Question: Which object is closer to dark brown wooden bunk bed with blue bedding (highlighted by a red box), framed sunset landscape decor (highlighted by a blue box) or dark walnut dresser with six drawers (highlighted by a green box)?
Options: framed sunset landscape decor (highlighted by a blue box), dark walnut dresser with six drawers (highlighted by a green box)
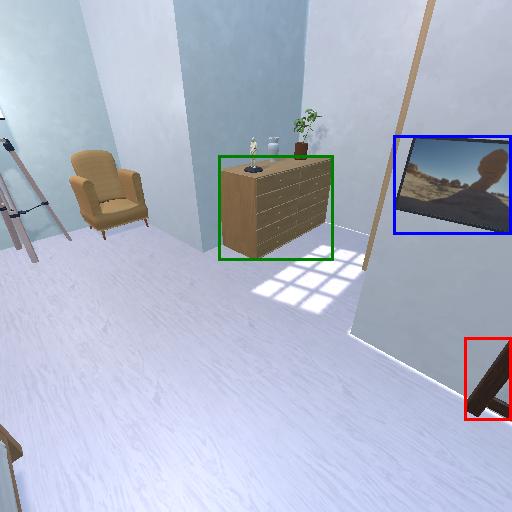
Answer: framed sunset landscape decor (highlighted by a blue box)